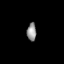
Tissue: prostate
Cell type: T cells
Senescence score: 0.3567
Nuclear area (px): 166
Mean DAPI intensity: 144.675